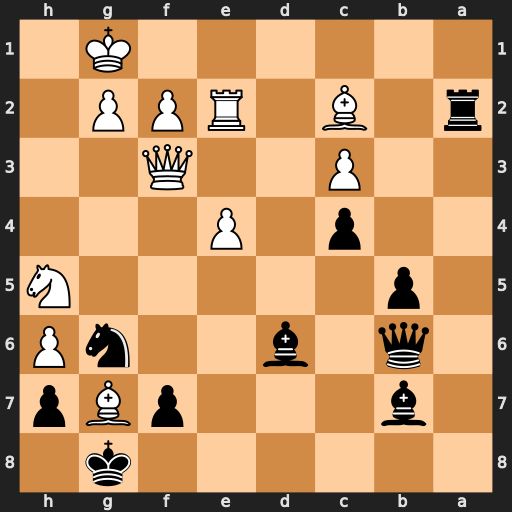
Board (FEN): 6k1/1b3pBp/1q1b2nP/1p5N/2p1P3/2P2Q2/r1B1RPP1/6K1
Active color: b
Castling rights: -
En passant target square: -
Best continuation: Ra1+ Bb1 Rxb1+ Re1 Rxe1#